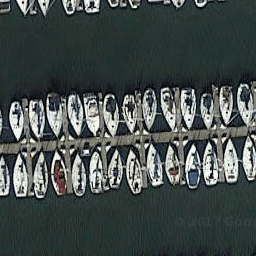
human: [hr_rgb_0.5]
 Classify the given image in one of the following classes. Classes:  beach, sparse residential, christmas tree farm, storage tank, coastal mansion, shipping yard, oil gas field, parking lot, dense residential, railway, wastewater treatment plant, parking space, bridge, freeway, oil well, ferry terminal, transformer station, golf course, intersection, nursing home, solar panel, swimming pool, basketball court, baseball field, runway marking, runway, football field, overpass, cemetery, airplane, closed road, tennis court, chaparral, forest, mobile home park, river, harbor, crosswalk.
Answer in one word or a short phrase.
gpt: harbor